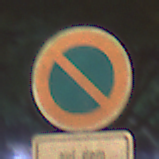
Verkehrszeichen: EingeschraenktesHalteverbot
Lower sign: SonstigeBeschraenkungen5
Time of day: Night
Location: Outdoor (Suburban)
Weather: PartlyCloudy
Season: NotSpecified
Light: Artificial